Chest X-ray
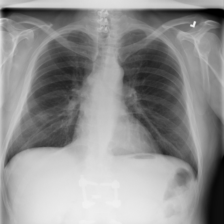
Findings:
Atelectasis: negative
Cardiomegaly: negative
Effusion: negative
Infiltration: negative
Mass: negative
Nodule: positive
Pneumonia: negative
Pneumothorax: negative
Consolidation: negative
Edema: negative
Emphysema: negative
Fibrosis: negative
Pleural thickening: negative
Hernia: negative